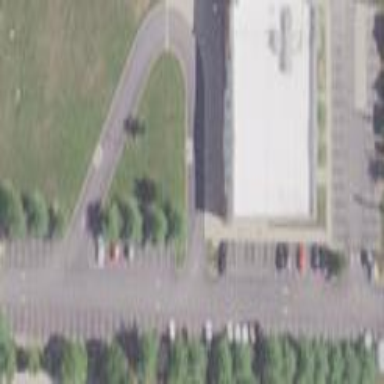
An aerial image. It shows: Parking area.